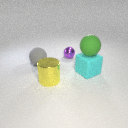
large cyan rubber cube in front of small purple metal sphere